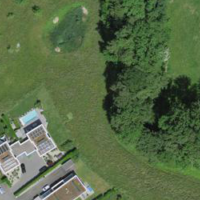
EUNIS habitat code: 52
Species observed at this site:
Silybum marianum